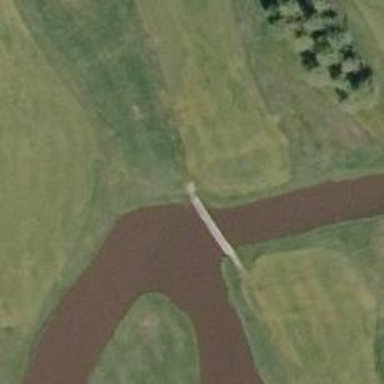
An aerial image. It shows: Path on bridge over golf course.